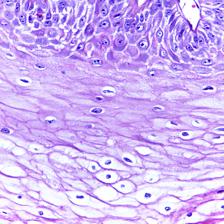
Diagnosis: OSCC